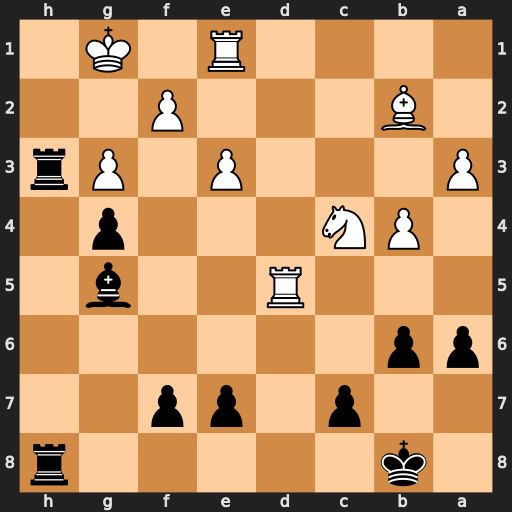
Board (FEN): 1k5r/2p1pp2/pp6/3R2b1/1PN3p1/P3P1Pr/1B3P2/4R1K1
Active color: b
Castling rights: -
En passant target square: -
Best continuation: Rh1+ Kg2 R8h2#